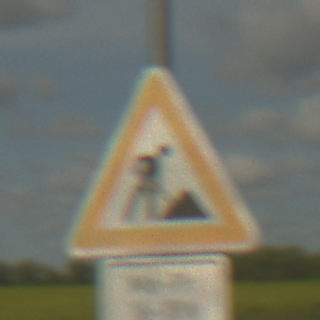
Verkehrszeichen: Arbeitsstelle
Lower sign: ZeitangabenMitBeschraenkungAufWochentage2
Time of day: Midday
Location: Outdoor (RoadRail)
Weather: PartlyCloudy
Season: NotSpecified
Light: Natural